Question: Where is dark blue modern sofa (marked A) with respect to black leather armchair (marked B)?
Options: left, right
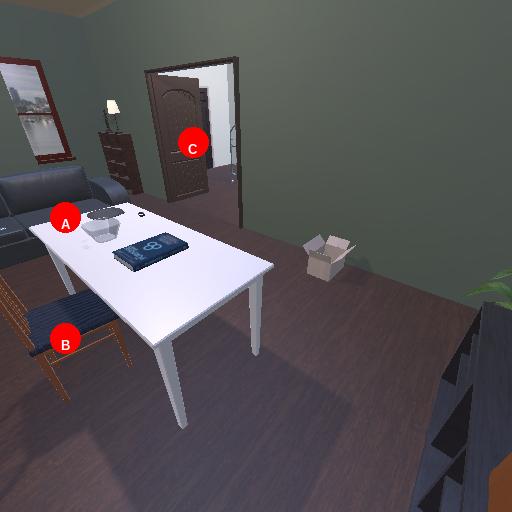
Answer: left